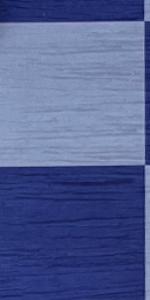
Label: Empty